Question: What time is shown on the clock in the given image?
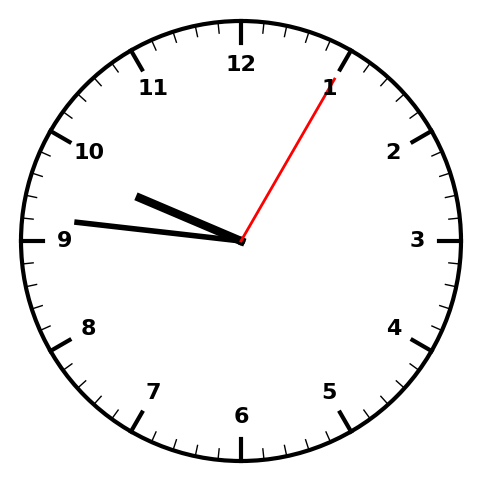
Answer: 09:46:05